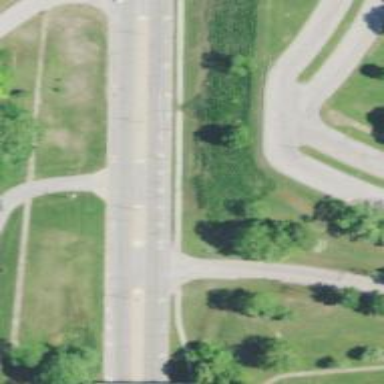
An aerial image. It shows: Secondary link road.